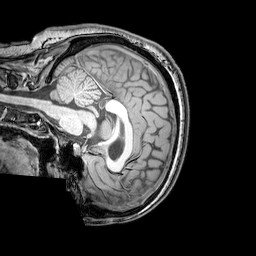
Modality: T1w
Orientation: sagittal
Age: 24
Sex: male
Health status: healthy
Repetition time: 0.081 s
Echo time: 0.037 s